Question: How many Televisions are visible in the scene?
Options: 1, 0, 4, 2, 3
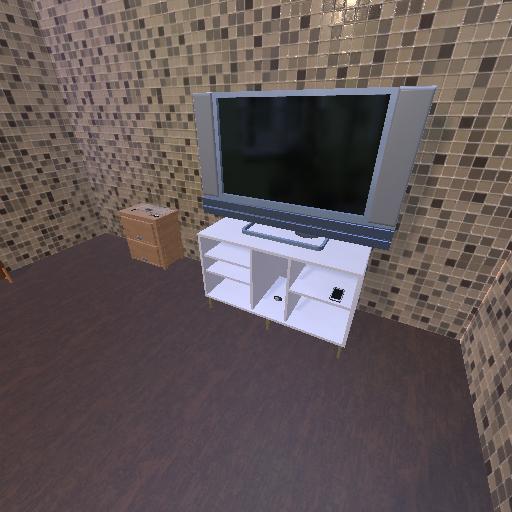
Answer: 1